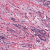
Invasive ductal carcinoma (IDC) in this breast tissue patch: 1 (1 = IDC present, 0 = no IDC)